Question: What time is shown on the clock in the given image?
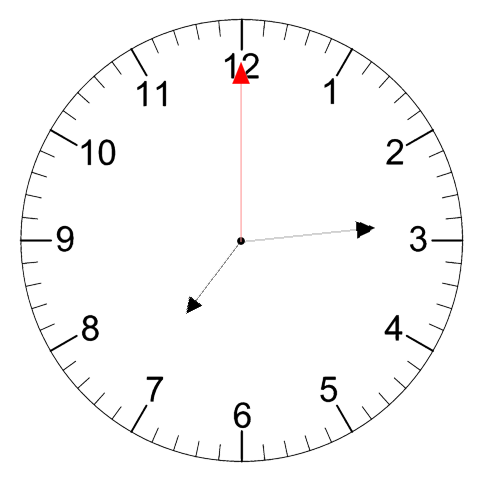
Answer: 07:14:00